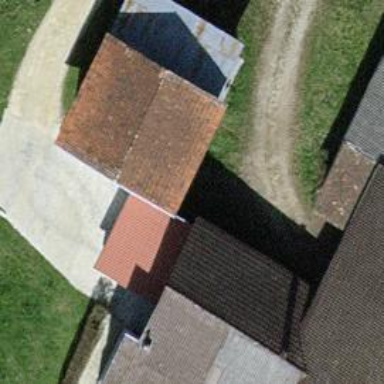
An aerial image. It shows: Simple and straightforward house.